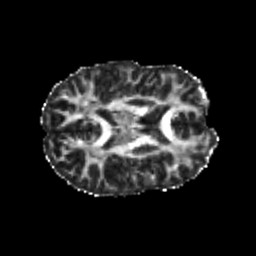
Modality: FA
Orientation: axial
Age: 23
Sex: female
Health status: healthy
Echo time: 0.074 s